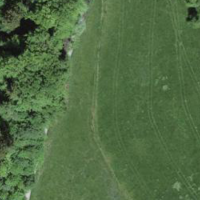
EUNIS habitat code: 24
Species observed at this site:
Bromus hordeaceus
Lapsana communis
Fagus sylvatica
Veronica persica
Epilobium hirsutum
Prunus avium
Silene dioica